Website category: sports
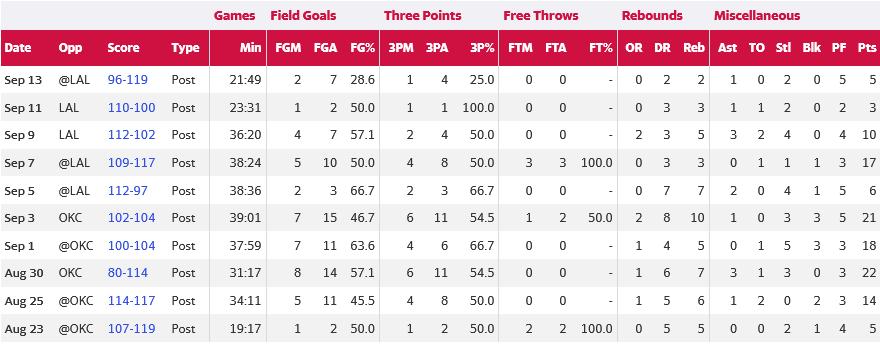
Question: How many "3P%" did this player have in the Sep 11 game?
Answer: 100.0

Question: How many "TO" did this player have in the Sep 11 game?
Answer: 1

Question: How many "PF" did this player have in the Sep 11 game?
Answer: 2

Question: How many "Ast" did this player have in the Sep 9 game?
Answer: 3

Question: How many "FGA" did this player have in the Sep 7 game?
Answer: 10

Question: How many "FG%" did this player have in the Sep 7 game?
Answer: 50.0

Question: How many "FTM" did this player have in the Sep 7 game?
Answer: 3

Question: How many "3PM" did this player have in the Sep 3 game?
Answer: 6

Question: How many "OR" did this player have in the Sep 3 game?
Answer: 2

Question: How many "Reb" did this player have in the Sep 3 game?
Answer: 10

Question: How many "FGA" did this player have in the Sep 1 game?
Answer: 11

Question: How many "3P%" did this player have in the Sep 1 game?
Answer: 66.7

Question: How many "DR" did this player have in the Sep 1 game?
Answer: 4

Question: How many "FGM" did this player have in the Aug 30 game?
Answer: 8

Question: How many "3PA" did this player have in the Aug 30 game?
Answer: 11

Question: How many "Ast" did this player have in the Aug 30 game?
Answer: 3

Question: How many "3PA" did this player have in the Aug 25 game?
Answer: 8

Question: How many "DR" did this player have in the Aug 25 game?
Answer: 5

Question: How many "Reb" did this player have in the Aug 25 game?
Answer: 6

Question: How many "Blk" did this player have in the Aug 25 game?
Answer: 2

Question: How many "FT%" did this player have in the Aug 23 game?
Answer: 100.0

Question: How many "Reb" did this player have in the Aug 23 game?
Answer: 5

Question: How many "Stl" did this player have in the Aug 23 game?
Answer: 2

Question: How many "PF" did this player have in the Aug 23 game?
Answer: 4

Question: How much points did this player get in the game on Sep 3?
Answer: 21

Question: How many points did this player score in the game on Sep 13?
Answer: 5

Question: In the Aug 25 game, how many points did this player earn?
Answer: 14